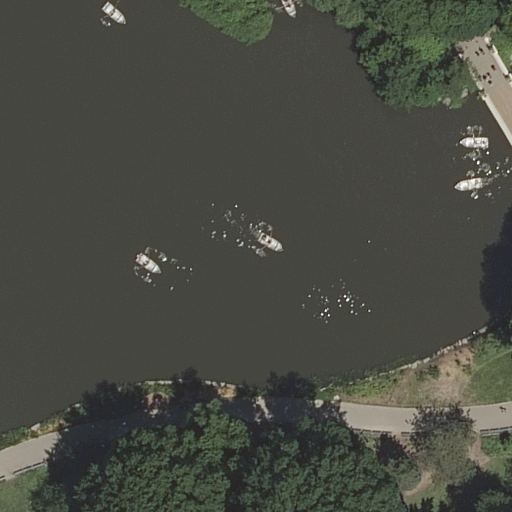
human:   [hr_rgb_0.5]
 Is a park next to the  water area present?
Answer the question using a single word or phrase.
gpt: yes

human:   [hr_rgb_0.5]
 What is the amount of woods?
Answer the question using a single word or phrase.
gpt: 2

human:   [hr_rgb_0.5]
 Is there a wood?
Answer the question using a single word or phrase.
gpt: yes

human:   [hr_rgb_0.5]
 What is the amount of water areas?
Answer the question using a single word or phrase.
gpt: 1

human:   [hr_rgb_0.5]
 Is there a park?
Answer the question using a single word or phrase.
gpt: yes

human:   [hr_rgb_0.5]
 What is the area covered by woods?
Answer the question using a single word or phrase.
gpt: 10694m2

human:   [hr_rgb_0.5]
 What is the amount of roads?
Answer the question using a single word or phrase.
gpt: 3

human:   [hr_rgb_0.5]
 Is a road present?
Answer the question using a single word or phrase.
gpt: yes

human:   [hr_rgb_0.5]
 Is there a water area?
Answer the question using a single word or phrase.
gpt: yes

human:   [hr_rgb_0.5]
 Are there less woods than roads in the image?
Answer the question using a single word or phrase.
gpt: yes

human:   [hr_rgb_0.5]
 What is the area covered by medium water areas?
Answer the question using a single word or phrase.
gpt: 0m2

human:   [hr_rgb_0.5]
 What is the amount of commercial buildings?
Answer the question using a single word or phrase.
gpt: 0

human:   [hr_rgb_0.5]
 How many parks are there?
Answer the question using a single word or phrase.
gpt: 1

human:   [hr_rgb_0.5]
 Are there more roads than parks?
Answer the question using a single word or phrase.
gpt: yes

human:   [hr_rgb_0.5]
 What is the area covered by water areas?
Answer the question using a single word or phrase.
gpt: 7583m2

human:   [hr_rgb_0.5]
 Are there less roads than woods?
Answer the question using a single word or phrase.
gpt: no

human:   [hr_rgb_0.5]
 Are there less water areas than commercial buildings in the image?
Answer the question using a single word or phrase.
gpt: no

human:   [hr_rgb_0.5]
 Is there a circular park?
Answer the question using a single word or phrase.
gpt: no

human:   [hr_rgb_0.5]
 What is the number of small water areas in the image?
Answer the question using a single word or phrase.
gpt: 0

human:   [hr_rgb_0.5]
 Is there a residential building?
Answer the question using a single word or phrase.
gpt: no

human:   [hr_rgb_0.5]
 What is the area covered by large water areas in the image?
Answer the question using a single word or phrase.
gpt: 7583m2

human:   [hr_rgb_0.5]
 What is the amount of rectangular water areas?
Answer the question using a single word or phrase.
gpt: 0

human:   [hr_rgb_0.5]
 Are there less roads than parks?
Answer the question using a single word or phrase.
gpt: no

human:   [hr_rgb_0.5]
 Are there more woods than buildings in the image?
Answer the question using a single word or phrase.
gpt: yes

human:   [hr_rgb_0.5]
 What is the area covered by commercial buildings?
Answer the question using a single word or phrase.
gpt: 0m2

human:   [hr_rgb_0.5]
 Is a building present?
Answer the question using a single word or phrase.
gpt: no

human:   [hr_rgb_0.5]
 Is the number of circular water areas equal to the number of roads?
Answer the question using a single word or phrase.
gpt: no

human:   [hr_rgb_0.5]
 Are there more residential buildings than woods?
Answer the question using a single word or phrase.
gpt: no

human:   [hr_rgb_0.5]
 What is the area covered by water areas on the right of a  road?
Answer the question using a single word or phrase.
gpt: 0m2

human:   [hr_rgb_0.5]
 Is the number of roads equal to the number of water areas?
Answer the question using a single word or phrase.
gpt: no

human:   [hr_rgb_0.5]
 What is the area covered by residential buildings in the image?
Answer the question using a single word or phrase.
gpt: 0m2

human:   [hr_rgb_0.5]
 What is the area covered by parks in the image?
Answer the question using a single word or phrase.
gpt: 10627m2

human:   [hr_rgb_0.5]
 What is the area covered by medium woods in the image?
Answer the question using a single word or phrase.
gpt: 0m2

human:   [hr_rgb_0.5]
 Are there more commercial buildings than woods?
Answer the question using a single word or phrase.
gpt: no

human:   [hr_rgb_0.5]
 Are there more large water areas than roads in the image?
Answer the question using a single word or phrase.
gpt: no

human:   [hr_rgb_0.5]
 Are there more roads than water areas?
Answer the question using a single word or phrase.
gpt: yes

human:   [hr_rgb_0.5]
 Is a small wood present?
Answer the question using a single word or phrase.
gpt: yes

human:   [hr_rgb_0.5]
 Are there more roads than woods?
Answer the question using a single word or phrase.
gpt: yes

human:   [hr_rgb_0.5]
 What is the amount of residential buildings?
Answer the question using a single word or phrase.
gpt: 0

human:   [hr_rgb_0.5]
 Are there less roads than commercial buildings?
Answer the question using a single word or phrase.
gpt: no

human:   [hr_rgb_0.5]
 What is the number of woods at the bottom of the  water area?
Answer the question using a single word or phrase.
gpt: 0

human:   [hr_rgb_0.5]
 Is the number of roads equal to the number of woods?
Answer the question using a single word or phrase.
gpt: no

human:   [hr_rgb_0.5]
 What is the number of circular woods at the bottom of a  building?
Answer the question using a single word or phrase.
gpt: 0

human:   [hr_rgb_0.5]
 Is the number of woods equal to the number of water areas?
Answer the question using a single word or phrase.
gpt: no

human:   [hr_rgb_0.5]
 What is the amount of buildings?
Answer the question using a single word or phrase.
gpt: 0

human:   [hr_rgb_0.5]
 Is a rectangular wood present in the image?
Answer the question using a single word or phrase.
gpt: no

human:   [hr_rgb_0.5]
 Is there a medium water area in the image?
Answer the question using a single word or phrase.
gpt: no

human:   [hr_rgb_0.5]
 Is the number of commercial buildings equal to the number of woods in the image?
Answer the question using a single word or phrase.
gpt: no

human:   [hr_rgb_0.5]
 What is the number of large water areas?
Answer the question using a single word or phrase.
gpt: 1

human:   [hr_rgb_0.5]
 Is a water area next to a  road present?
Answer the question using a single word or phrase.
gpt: yes

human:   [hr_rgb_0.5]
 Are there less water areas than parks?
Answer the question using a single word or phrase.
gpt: no

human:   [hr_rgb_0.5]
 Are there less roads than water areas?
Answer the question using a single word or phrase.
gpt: no

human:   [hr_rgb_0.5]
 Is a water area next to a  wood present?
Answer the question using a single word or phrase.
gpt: yes

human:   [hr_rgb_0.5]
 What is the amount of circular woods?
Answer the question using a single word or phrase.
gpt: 0

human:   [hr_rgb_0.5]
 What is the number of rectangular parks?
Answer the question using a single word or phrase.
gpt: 1

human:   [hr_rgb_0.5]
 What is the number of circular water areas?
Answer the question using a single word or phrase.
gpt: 0

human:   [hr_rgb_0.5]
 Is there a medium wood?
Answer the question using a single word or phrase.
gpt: no

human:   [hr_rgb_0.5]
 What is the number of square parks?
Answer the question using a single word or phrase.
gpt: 0

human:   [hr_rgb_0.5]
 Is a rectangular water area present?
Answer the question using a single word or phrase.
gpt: no

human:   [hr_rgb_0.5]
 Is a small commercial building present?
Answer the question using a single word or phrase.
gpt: no

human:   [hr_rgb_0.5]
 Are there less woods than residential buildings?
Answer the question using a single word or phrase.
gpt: no

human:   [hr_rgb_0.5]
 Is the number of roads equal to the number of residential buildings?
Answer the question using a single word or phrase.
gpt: no

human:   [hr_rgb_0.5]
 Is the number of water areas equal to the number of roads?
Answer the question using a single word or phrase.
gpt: no

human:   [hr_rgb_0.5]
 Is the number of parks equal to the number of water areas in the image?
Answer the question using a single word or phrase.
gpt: yes